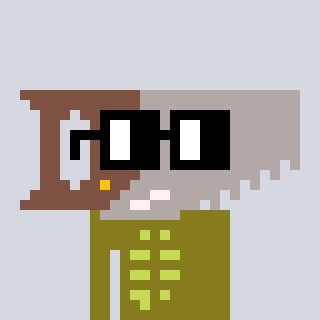
a pixel art character with square black glasses, a saw-shaped head and a gunk-colored body on a cool background